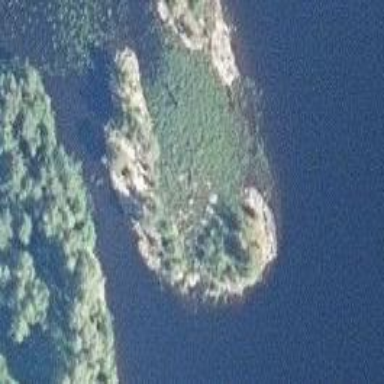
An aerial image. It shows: Islet.